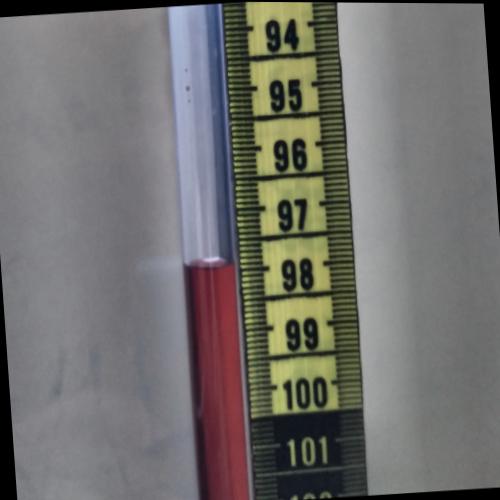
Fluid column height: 97.9 cm